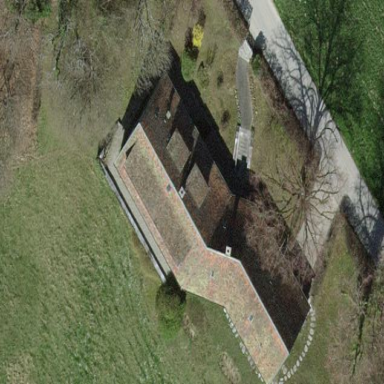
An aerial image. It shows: Detached building with gabled roof.